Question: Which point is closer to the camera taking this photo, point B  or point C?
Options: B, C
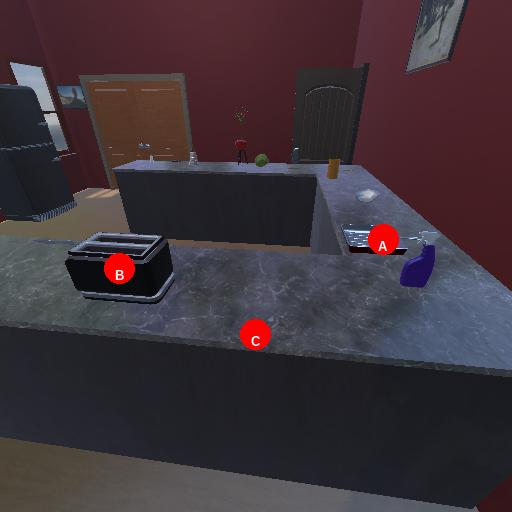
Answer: B